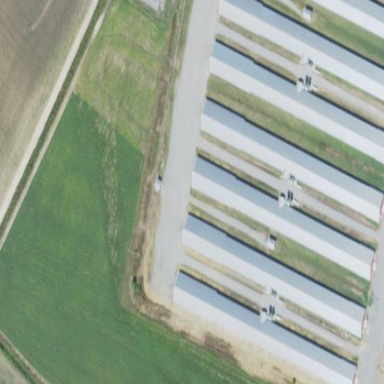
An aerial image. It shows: Farm auxiliary building.